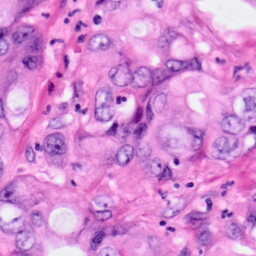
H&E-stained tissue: Pancreatic